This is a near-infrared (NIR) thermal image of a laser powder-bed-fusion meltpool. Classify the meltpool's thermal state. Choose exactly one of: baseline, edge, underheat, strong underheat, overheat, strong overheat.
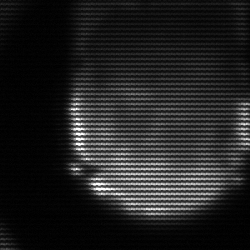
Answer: edge